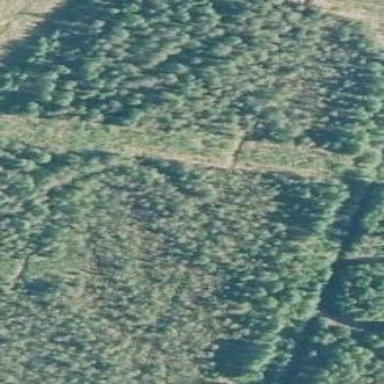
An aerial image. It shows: Evergreen needle-leaved woodland.